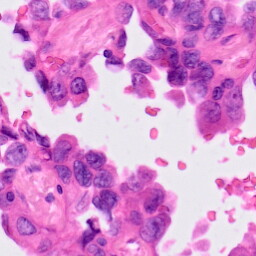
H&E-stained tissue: Lung